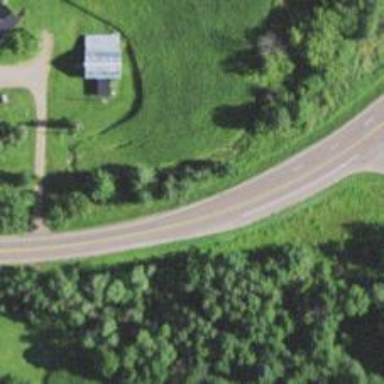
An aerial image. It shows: Secondary road.